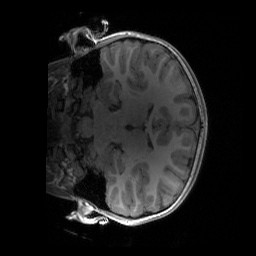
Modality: T1w
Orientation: coronal
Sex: female
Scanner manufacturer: siemens
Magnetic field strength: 3 T
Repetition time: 1.9 s
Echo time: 0.00243 s